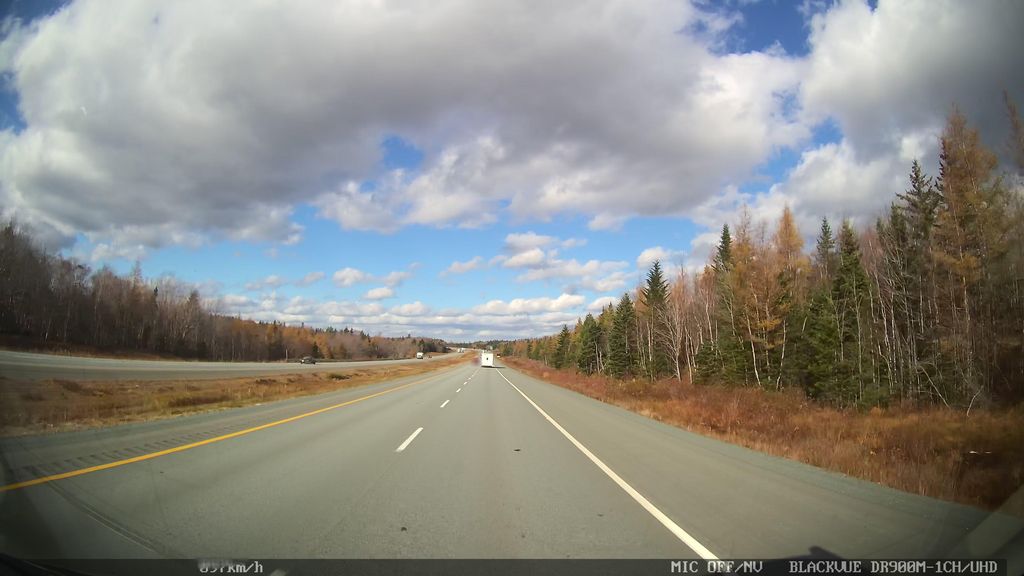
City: halifax